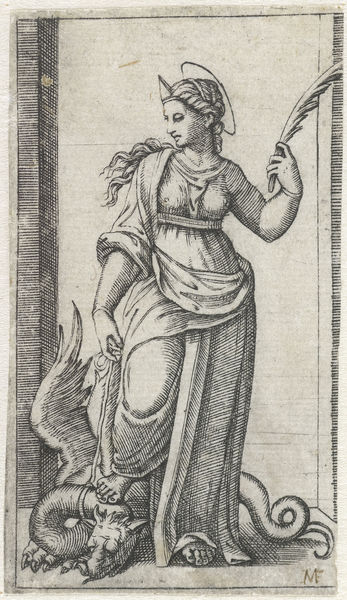
Titel: Heilige Margaretha van Antiochië met draak aan touw
Künstler: Marcantonio Raimondi
Standort: Amsterdam
Institution: Rijksmuseum
Schlagwörter: feder, flügel, fuß, hand, umhang, weiß, brust, busen, finger, frau, haar, hut, kleid, schwarz, gesicht, ast, wind, gewand, haare, brüste, leine, kontrapost, radierung, stich, schlange, palmzweig, heiligenschein, büschel, heilige, maria, kupferstich, gloriole, ungeheuer, drachen, drache, monster, barbara, ursula, dracheen